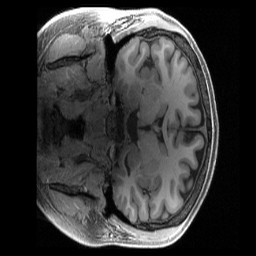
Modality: T1w
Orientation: coronal
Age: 23
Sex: female
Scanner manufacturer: siemens
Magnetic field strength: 3 T
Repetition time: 2.4 s
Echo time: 0.00222 s